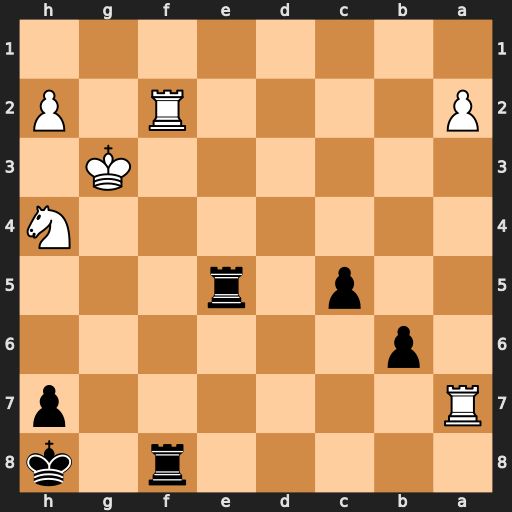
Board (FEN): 5r1k/R6p/1p6/2p1r3/7N/6K1/P4R1P/8
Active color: b
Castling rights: -
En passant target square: -
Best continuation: Rg5+ Kh3 Rxf2